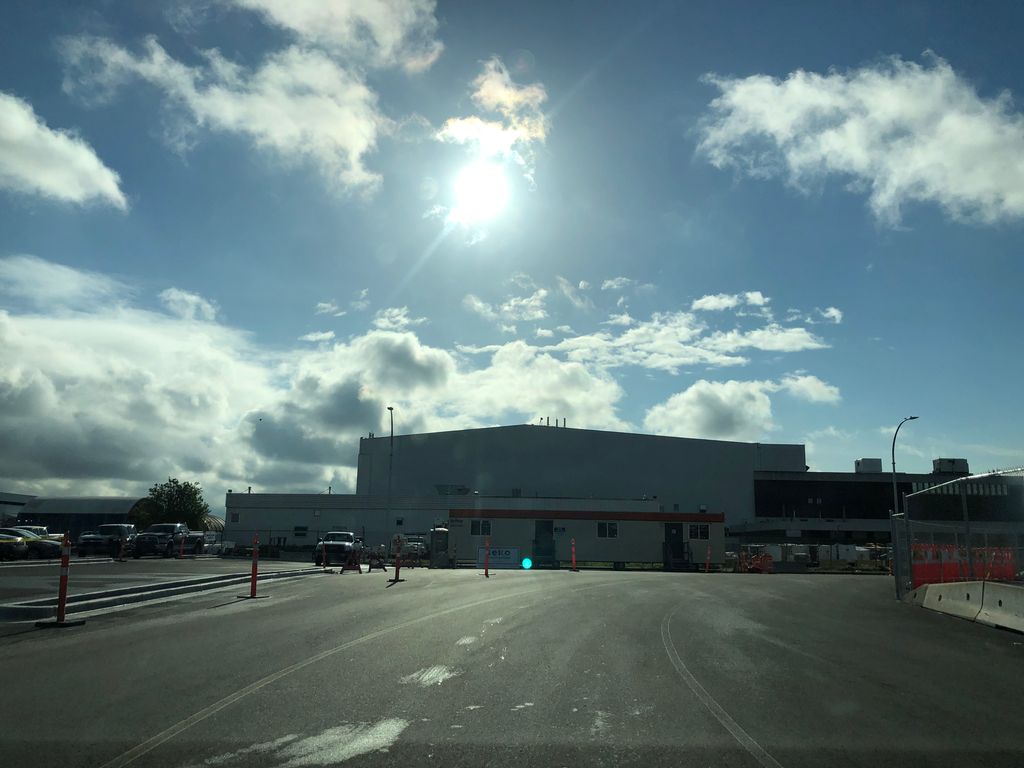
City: vancouver